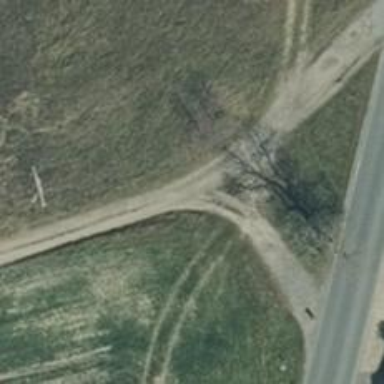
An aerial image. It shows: Service road with gravel surface.